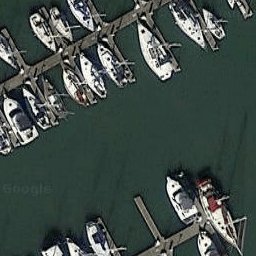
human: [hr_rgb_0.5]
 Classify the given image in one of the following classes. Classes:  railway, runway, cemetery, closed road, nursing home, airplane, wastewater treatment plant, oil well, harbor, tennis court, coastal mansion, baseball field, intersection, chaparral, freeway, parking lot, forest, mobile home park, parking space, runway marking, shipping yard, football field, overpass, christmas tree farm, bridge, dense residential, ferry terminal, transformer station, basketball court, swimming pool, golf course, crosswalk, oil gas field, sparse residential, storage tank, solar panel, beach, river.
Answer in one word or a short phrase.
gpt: harbor